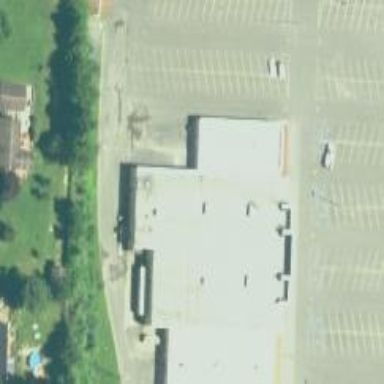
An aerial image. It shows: Fitness centre on leisure land.